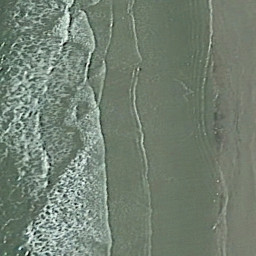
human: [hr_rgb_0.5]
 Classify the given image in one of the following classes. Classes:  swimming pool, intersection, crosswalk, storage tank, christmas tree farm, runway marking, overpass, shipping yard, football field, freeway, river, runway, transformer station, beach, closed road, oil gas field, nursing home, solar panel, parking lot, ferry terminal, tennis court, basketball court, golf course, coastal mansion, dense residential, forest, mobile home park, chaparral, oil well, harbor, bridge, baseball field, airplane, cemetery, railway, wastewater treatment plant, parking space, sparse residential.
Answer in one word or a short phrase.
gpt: beach